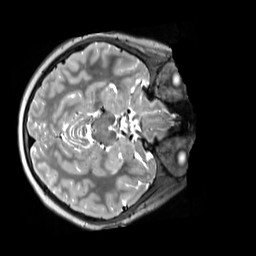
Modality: T2w
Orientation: axial
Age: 11
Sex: male
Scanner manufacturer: siemens
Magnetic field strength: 3 T
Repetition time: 3.2 s
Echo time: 0.408 s